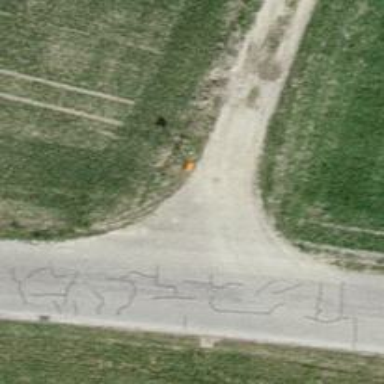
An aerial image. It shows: Aerial marker.